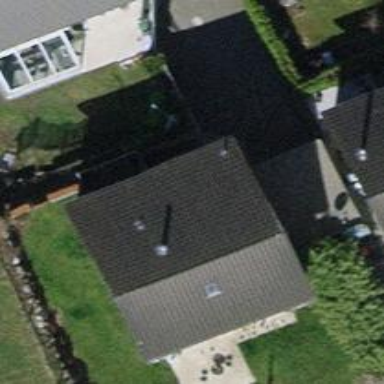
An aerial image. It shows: Detached building with gabled roof.